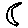
Label: moon